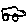
Label: car